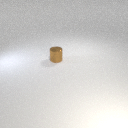
small brown metal cylinder